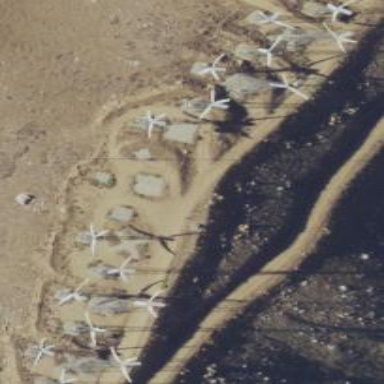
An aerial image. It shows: Wind power generator.